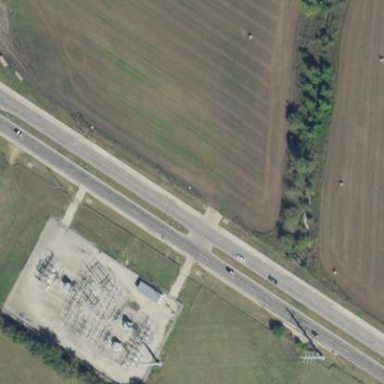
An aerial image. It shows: Distribution power substation secured by fence.